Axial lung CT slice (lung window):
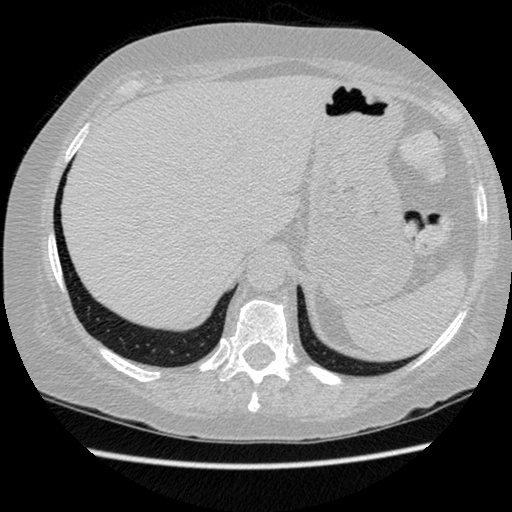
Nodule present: no